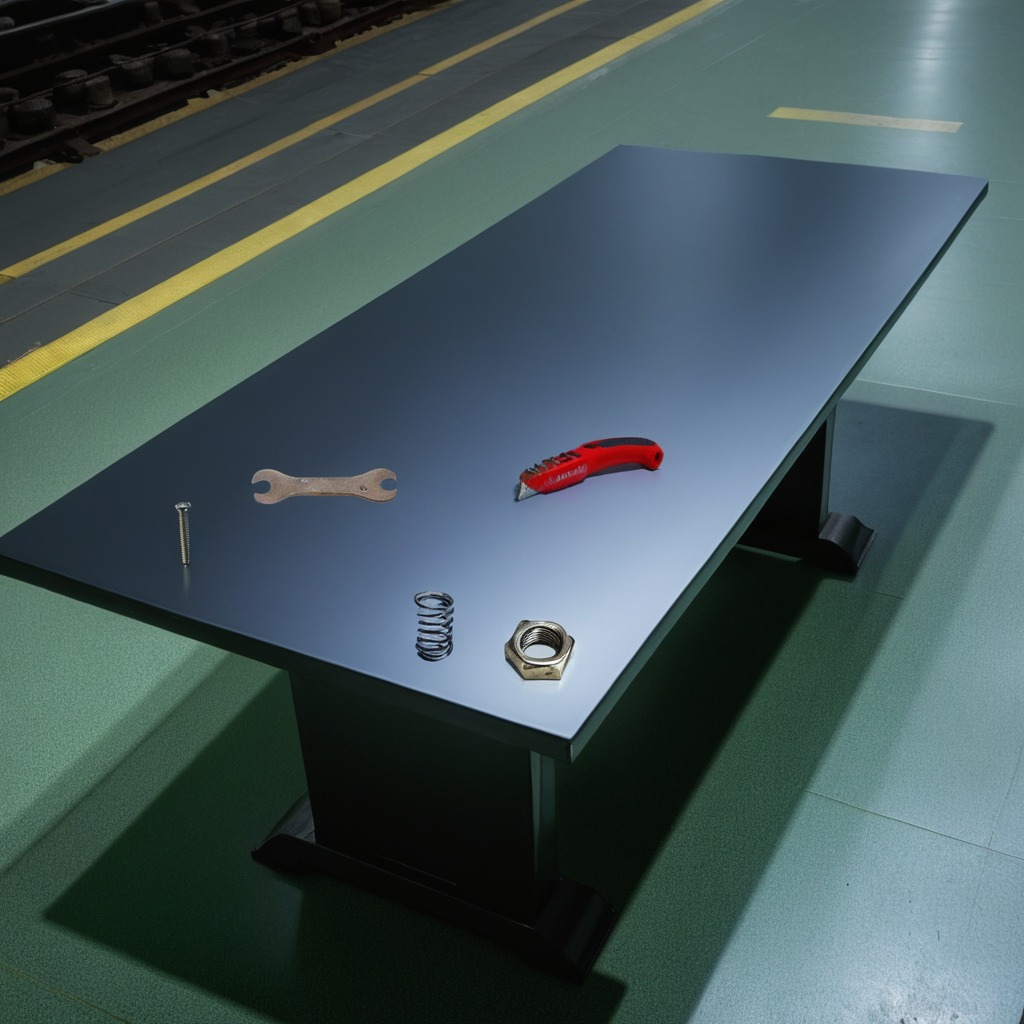
A utility knife, a coiled metal spring, a metal nut, and a wrench are lying on the clean empty table in a railway signal maintenance room lit by harsh overhead fluorescents.